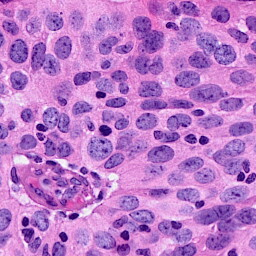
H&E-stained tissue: Breast